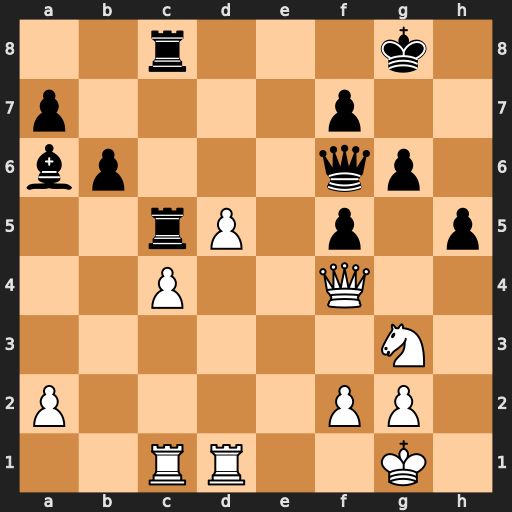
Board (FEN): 2r3k1/p4p2/bp3qp1/2rP1p1p/2P2Q2/6N1/P4PP1/2RR2K1
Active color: w
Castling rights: -
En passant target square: -
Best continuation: Ne4 Qd8 Nxc5